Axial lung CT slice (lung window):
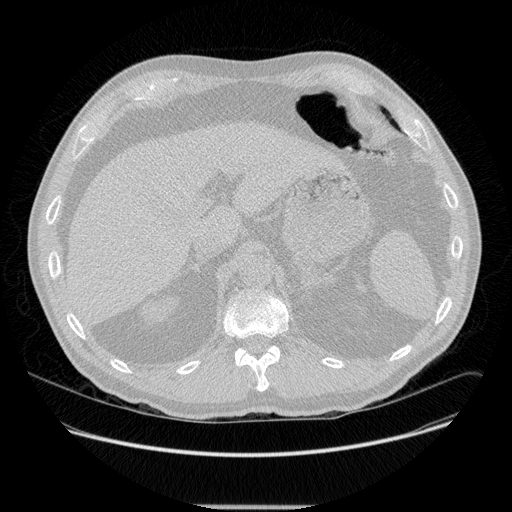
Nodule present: no